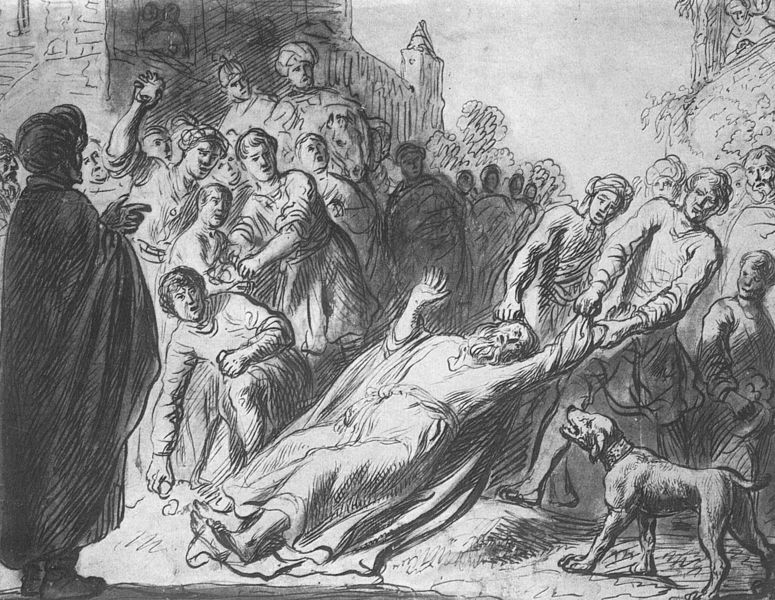
Titel: Die Steinigung eines Heiligen
Künstler: Jan Lievens
Institution: London, The Trustees of Dulwich Picture Gallery
Schlagwörter: hand, kampf, mann, schatten, frauen, menschen, zeichnung, dach, gebäude, hund, gesichter, arm, gebüsch, turm, mauer, graphik, querformat, entkleidung, burg, aufruhr, rückenfigur, schraffur, menschenmenge, jesus, vorzeichnung, zerren, verurteilung, repoussoirfigur, 19. jh., 18. jh.